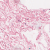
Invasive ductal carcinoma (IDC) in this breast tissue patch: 0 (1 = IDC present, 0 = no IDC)